Question: Good morning!
I have a web application, where I use a leafletjs map (<URL> and openstreetmap as tile.
The map works perfectly, I can interact in any way (add markers, create layers, zoom ..), however, when I access the page where the map is, it does not load correctly, according to the printscreen below:

It resets when I resize the window or open and close the console.
Font:
View:
'''
<div class="col-md-12">
<div class="box_whiteframe_map">
<leaflet ng-init="vm.buscaEnderecoClientesEmpresas()" center="vm.center" defaults="vm.defaults" markers="vm.markers" width="100%" height="480px"></leaflet>
</div>
'''
CSS/SASS:
'''
.box_whiteframe_map {
background-color: #fff;
box-shadow: 0 1px 3px 0 rgba(0, 0, 0, .2), 0 1px 1px 0 rgba(0, 0, 0, .14), 0 2px 1px -1px rgba(0, 0, 0, .12);
color: #000;
margin: 0;
clear: both;
'''
}
Controller:
'''
/* MAP */
vm.markers = new Array();
vm.buscaEnderecoClientesEmpresas = function() {
vm.items = loadSaas(Cookies.get('crm_o2_hash')); // carregar saas id
vm.items.then(function(items) { // ler array de retorno
vm.saasid = items;
var dados = {
'saasid': vm.saasid
}
relatoriosService.carregarEnderecoClientesEmpresas(dados).then(function(response) {
if (response.data != 'null') {
vm.enderecoClientesEmpresas = response.data;
angular.forEach(vm.enderecoClientesEmpresas, function(value, key) {
if (value.tipo == 'p'){
var icon = 'user';
} else {
var icon = 'cog';
}
vm.markers.push({
group: value.cidade,
lat: value.lat_lng.lat,
lng: value.lat_lng.lng,
message: value.nome,
icon: {
type: 'awesomeMarker',
icon: icon,
markerColor: 'blue'
},
label: {
options: {
noHide: true
}
}
});
});
} else {
vm.enderecoClientesEmpresas = '';
}
}, function(error) {
console.log('Erro findSemEmail: ', error);
});
});
}
angular.extend(vm, { // EXTEND THE PROPERTIES OF MAP (MARKERS, INITIAL LOCATION..)
center: { // INITIAL LOCATION .
lat: -22.952419,
lng: -43.211667,
zoom: 4
},
defaults: {
tileLayer: "http://{s}.tile.openstreetmap.org/{z}/{x}/{y}.png",
zoomControlPosition: 'topright',
tileLayerOptions: {
opacity: 0.9,
detectRetina: true,
reuseTiles: true,
attribution: '&copy; <a href="http://www.openstreetmap.org/copyright">OpenStreetMap</a> | &copy <a href="http://www.openstreetmap.org/copyright">Funil PRO</a>',
},
scrollWheelZoom: true,
minZoom: 3,
worldCopyJump: true
}
});
/* MAP FINAL */
'''
Any help?
[]'s
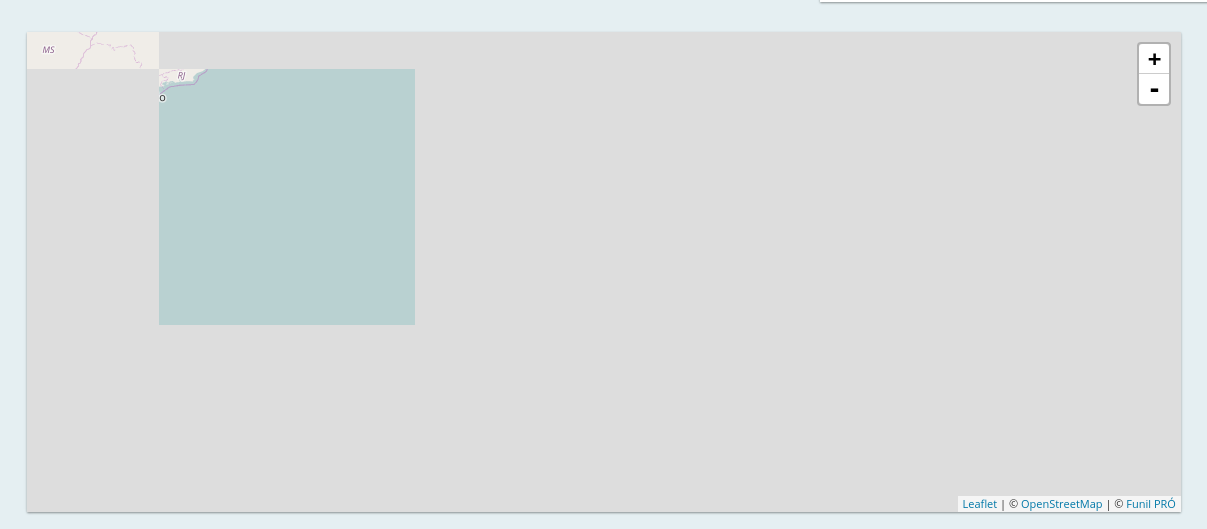
Answer: You need to refresh the map:
'''
leafletData.getMap().then(function(map) {
setTimeout(function() {
map.invalidateSize();
map._resetView(map.getCenter(), map.getZoom(), true);
}, 200);
});
'''
In additionally, you need to inject leafletData to controller.